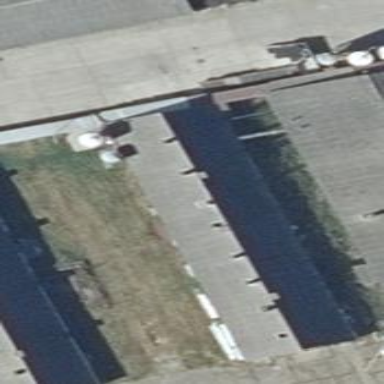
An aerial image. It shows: Gray building with gabled roof.